Field crop: maize
Growth stage: 1
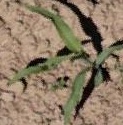
Species: maize